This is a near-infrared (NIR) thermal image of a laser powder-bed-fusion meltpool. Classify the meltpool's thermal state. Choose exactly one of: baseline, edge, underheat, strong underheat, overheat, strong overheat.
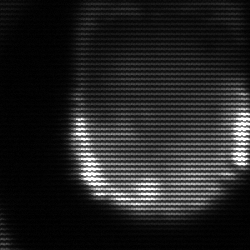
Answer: edge